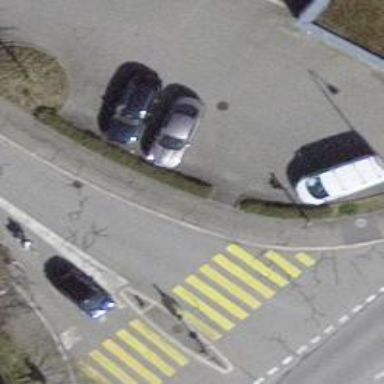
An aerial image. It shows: Sidewalk along the footway.